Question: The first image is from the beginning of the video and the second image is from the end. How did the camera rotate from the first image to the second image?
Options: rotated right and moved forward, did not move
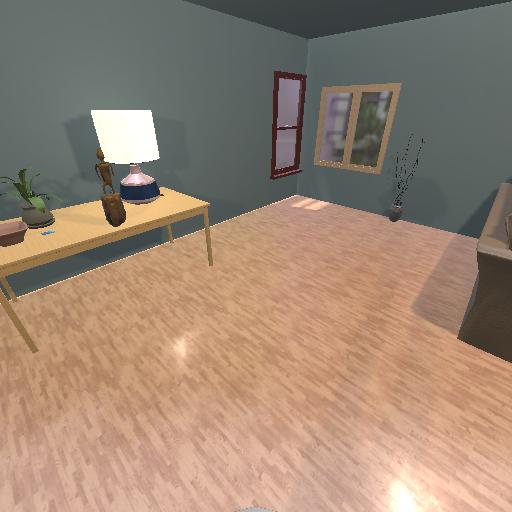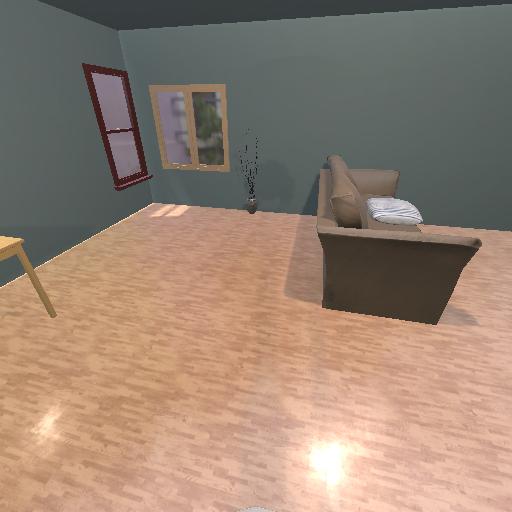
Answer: rotated right and moved forward